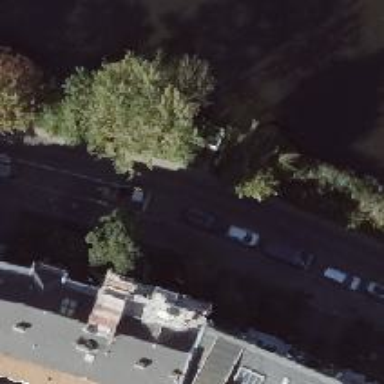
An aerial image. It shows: Residential road with opposite cycleway. There is parallel on-street parking on the right lane.